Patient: sex M, age 37
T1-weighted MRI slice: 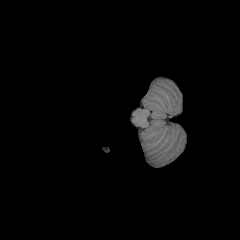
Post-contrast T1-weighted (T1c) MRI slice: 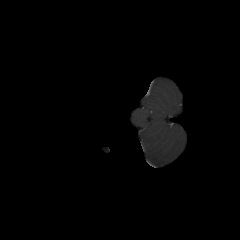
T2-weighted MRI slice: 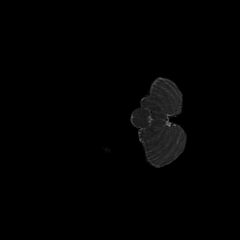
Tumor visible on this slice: no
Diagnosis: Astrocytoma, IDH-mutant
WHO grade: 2